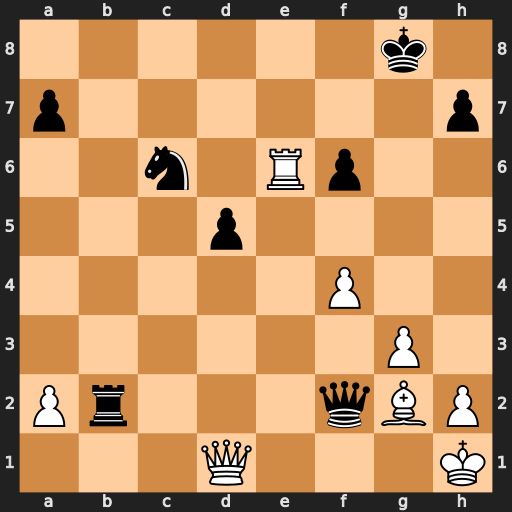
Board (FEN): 6k1/p6p/2n1Rp2/3p4/5P2/6P1/Pr3qBP/3Q3K
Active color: w
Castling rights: -
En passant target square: -
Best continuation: Qxd5 Qxg2+ Qxg2 Rb1+ Qg1